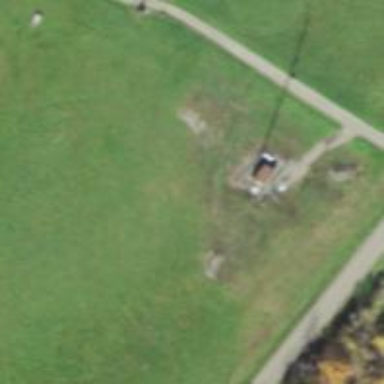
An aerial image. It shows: Communications tower.